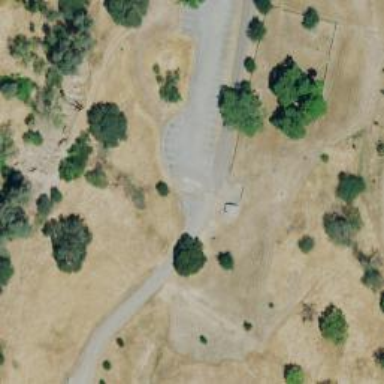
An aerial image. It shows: Memorial site with historic significance.